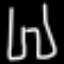
Label: pants